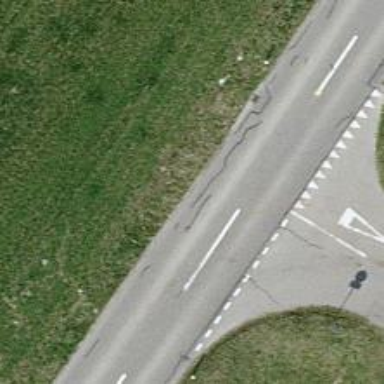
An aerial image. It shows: Bus stop along the road.